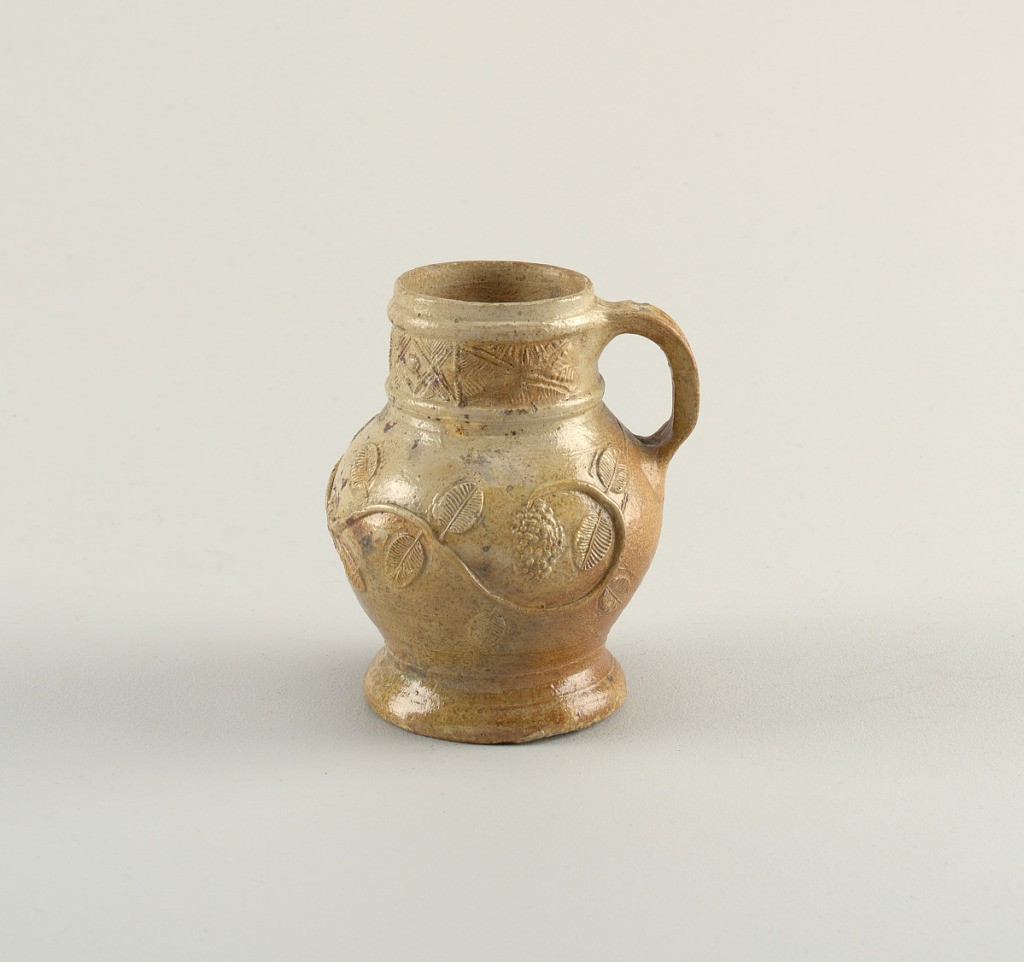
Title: Jug
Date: early 16th century
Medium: Stoneware
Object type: jug
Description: Bulbous body on spreading foot, strait neck with two moldings, strap handle. Body decorated with applied serpentine branch and stamped leaves and berries. On neck, stamped lozenge motifs. Surface partly glossy, flecked brown and grey.